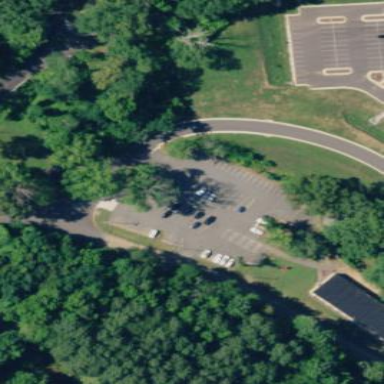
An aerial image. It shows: Parking area.